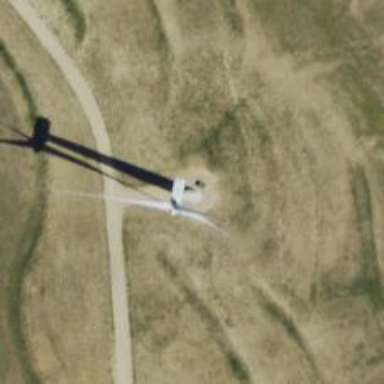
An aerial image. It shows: Wind generator powered by wind. The generator type is horizontal axis and it uses wind turbines.